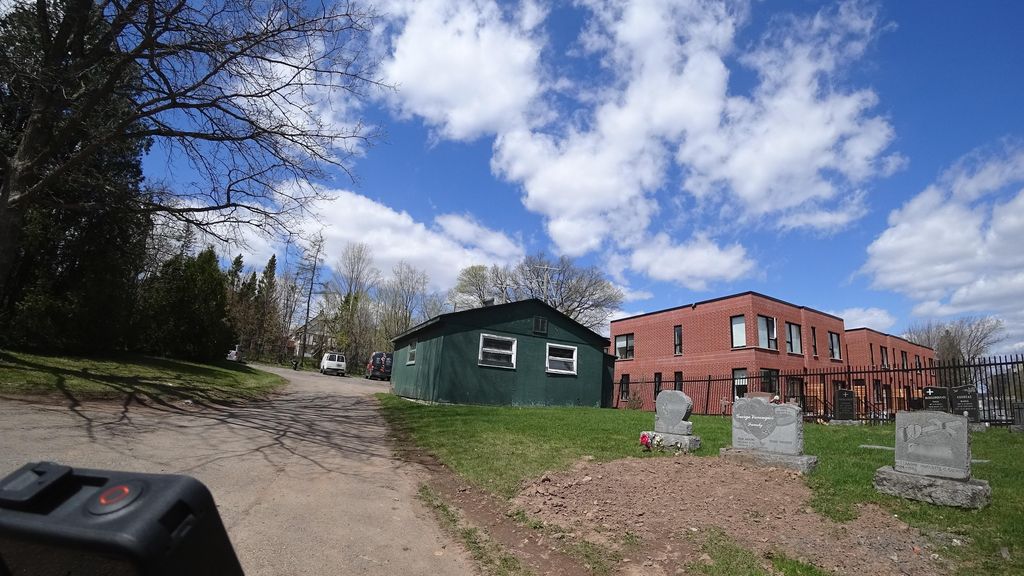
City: quebec_city